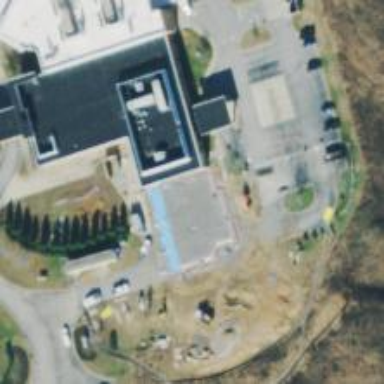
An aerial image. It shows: Hospital building.